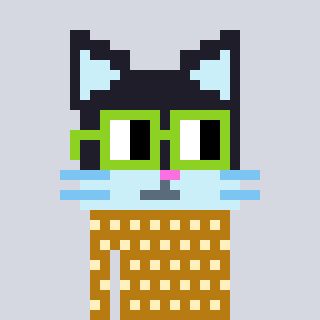
a pixel art character with square light green glasses, a cat-shaped head and a gold-colored body on a cool background